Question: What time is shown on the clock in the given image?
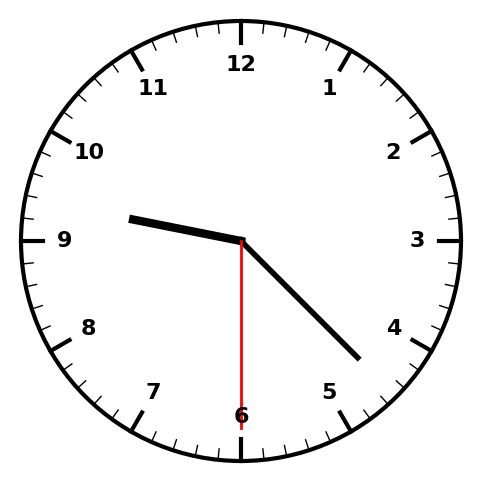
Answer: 09:22:30